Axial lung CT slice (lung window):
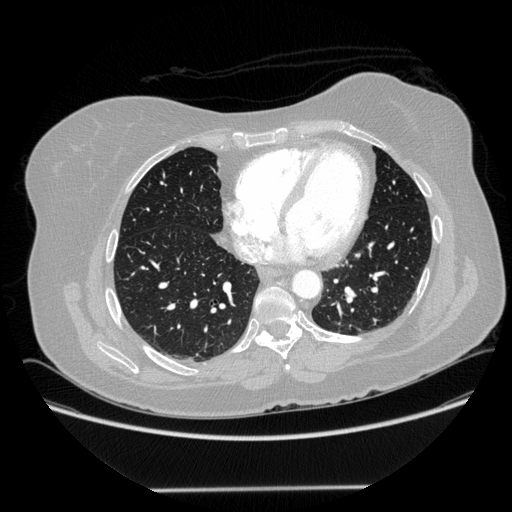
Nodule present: no